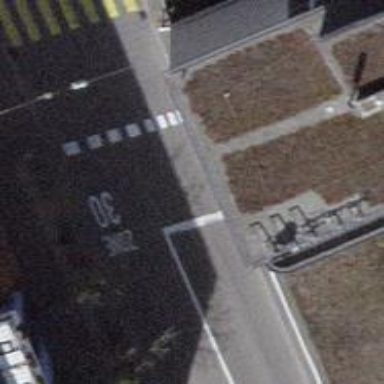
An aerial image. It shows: Road with traffic signals.